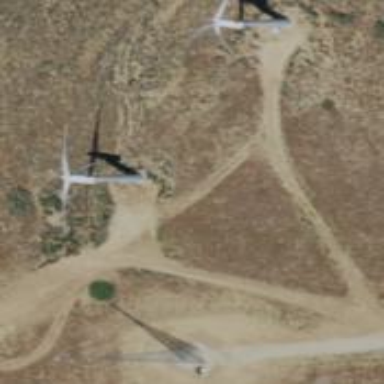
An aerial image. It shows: Wind power generator utilizing wind turbines.